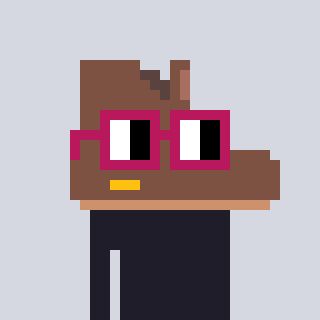
a pixel art character with square dark red glasses, a boot-shaped head and a yellow-colored body on a cool background